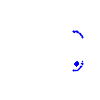
Particle: electron